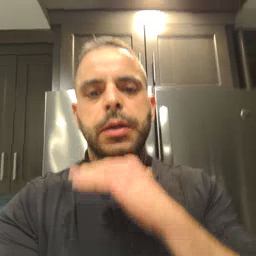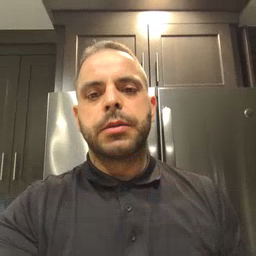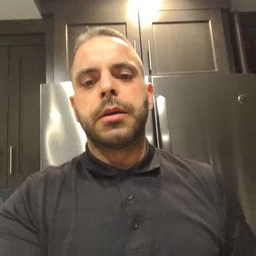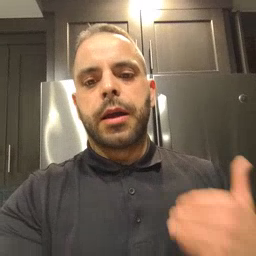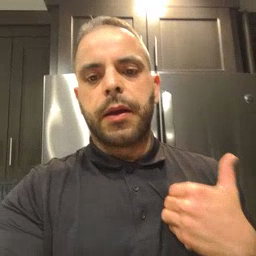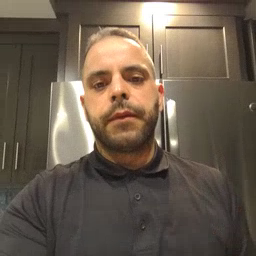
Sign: have